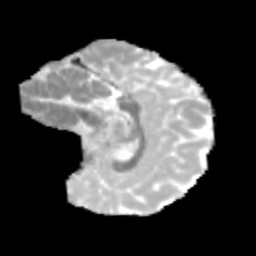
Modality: MD
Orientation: sagittal
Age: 9
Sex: female
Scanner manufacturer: siemens
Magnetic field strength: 3 T
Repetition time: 3.8 s
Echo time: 0.07 s